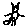
Label: cat